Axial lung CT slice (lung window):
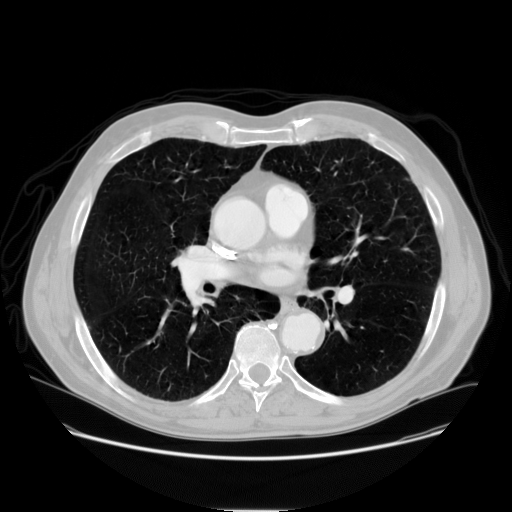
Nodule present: no